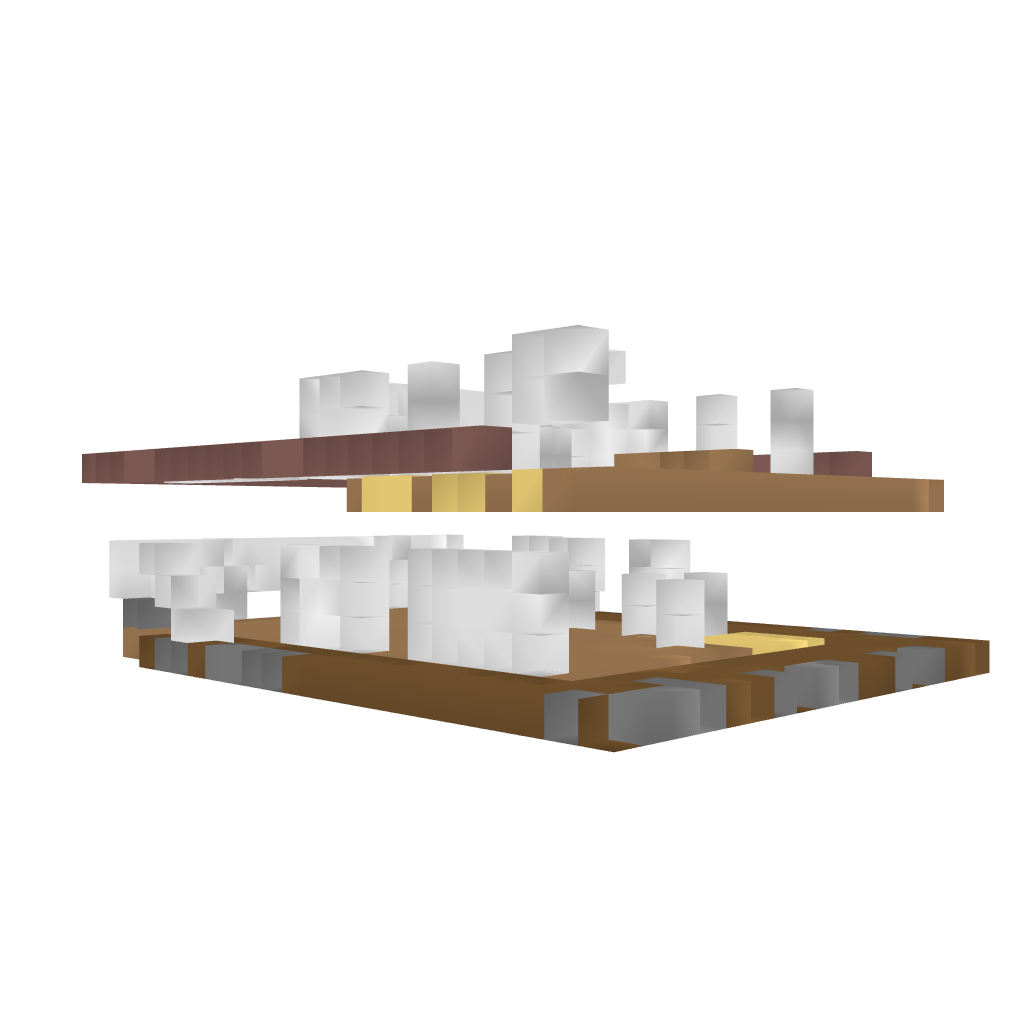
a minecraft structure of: S-Shaped House - Unfurnished bad low quality